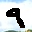
Label: 9